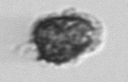
Label: Syracosphaera_pulchra